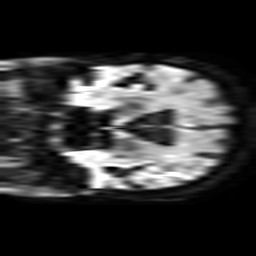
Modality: TRACE
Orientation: coronal
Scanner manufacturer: philips
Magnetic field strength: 3 T
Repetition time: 3.131 s
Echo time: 0.076 s